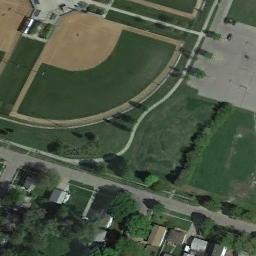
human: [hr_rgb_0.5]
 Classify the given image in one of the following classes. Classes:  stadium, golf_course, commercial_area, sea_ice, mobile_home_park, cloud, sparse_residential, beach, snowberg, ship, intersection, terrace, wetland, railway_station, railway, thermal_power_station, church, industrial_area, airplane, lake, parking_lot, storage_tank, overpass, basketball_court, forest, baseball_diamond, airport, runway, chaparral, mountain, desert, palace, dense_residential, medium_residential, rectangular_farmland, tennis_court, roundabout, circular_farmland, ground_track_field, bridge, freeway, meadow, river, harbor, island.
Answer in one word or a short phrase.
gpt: baseball_diamond